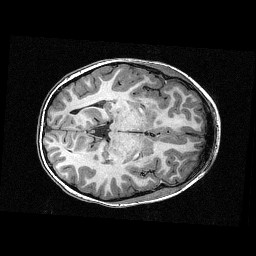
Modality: T1w
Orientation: axial
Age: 11
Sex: male
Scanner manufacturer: siemens
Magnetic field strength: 3 T
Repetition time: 2.3 s
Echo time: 0.00336 s